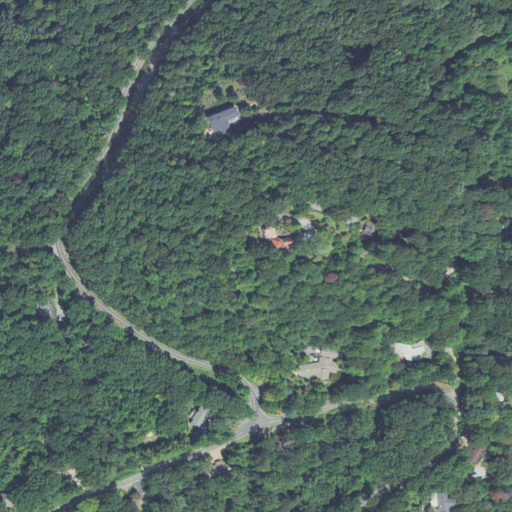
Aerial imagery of mountain in North Carolina named Piney Mountain containing deciduous forest, open development, mixed forest, and low intensity development